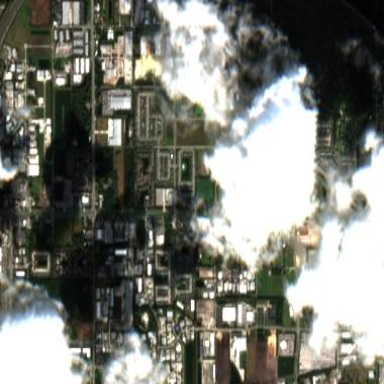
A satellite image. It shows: Industrial area.